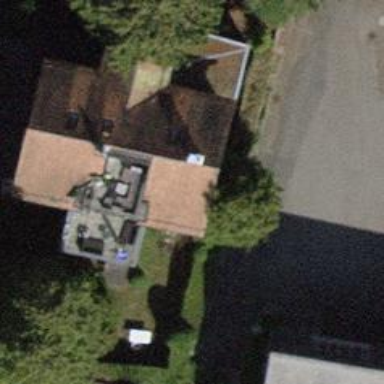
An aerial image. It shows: Detached building.